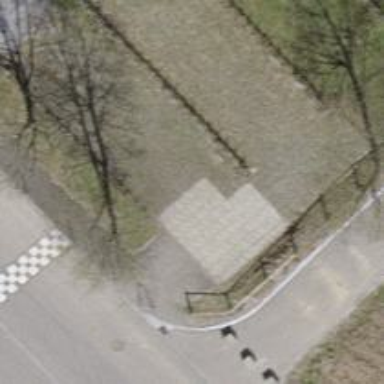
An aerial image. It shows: Bicycle repair station is available.